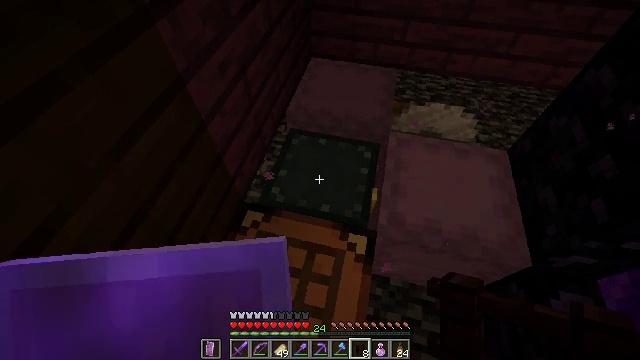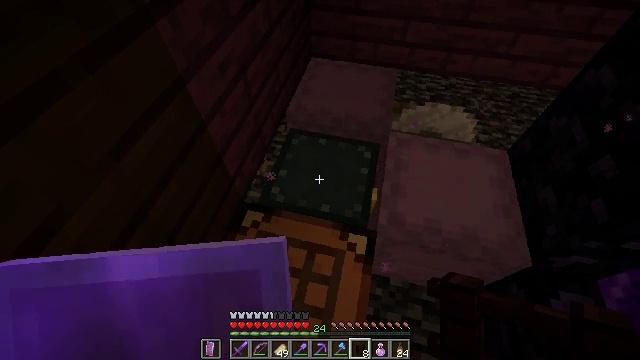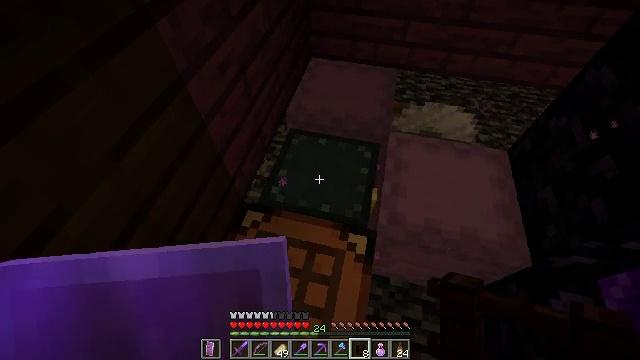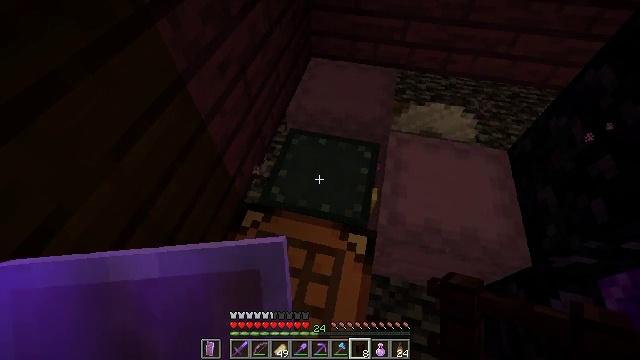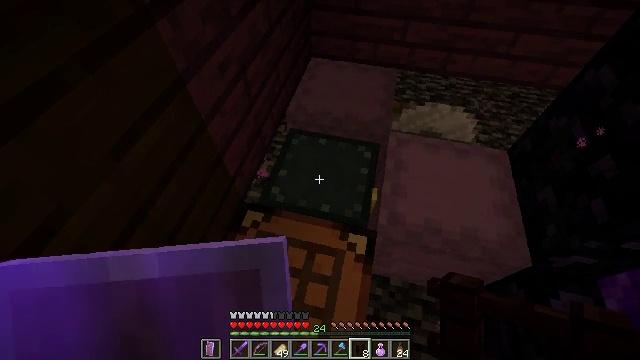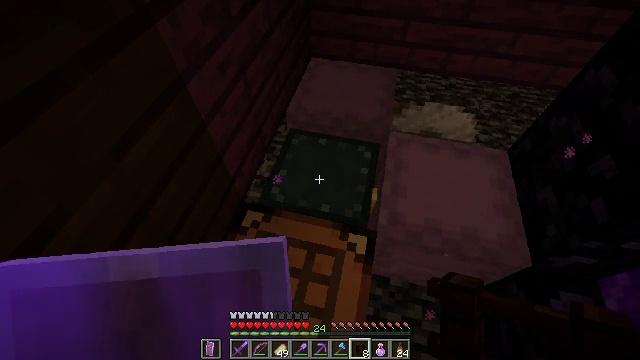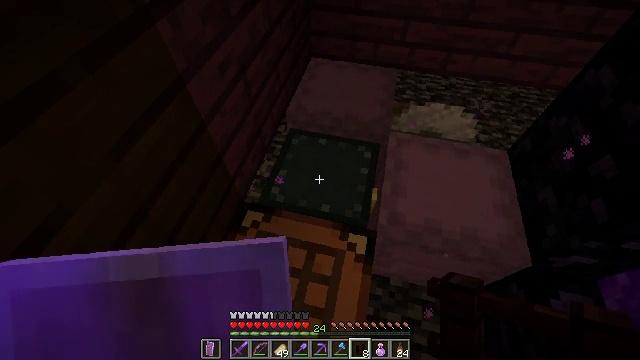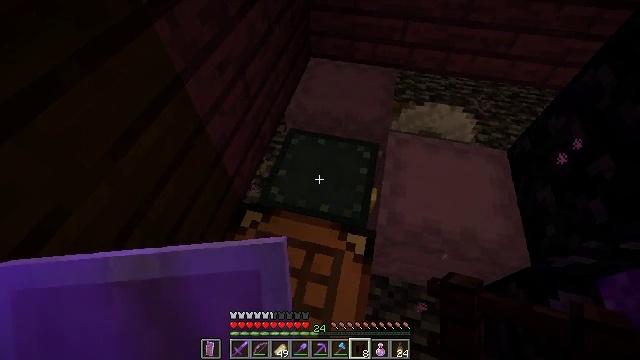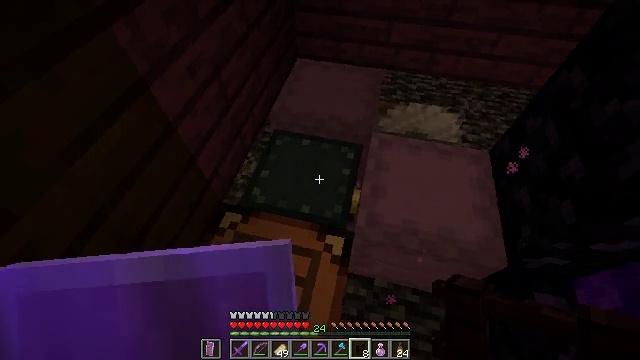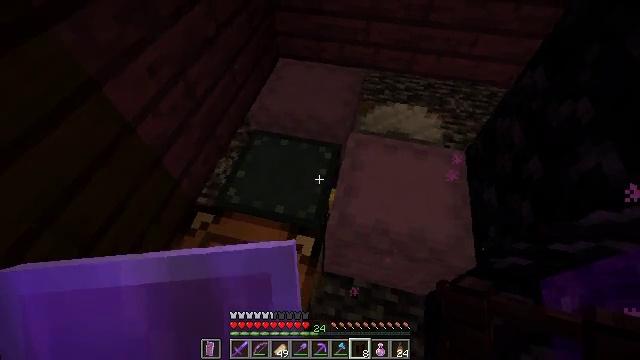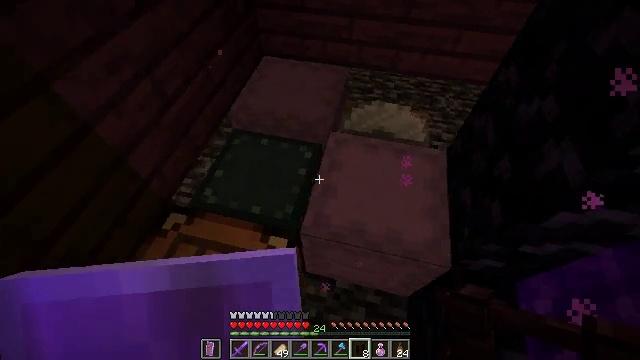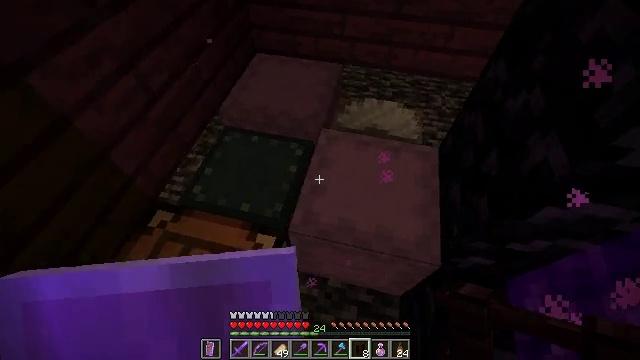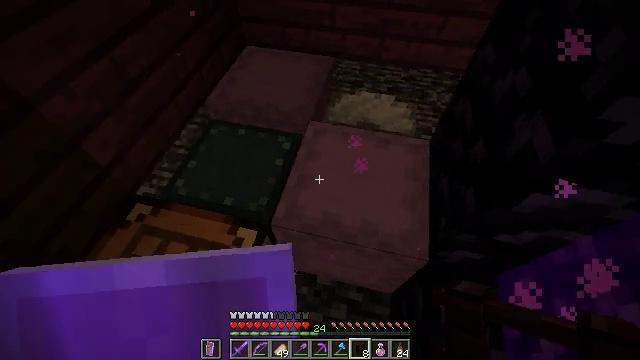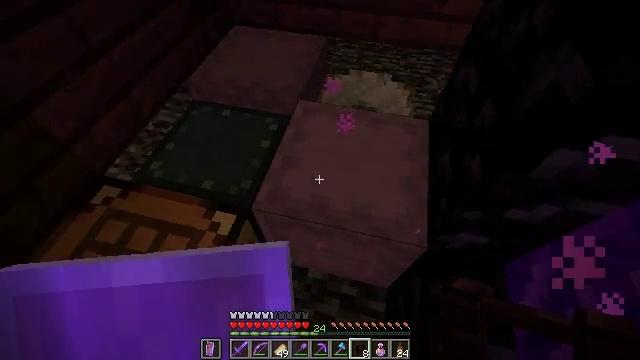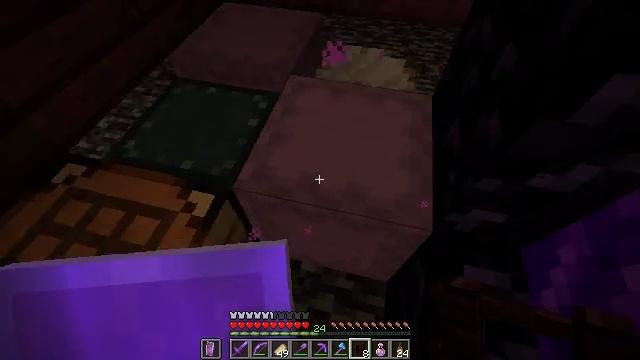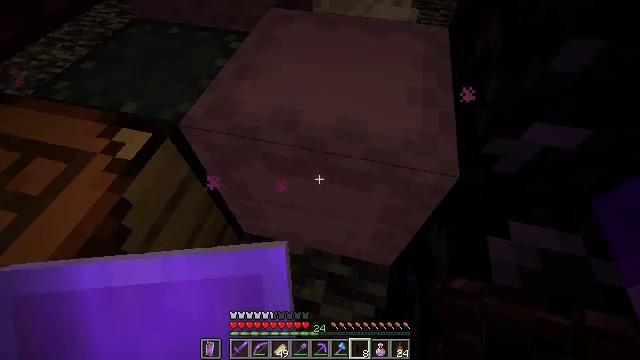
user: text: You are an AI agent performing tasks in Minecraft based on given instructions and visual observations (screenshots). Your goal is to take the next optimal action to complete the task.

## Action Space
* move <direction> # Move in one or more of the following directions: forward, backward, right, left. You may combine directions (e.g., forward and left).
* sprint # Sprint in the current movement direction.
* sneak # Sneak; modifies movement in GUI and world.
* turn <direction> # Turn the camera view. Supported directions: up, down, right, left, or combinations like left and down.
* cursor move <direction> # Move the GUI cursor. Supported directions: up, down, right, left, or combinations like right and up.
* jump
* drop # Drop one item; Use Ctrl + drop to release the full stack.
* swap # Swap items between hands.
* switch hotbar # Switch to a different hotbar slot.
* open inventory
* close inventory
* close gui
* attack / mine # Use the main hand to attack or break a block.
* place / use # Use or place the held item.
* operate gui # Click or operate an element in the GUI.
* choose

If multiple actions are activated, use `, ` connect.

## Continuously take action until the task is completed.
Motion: motion action
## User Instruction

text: Mine the crimson planks.
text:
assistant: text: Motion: no_op
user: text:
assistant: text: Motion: no_op
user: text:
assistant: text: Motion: no_op
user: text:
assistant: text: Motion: no_op
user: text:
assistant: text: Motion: no_op
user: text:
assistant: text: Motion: no_op
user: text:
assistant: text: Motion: move right
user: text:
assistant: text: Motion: move right
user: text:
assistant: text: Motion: move right
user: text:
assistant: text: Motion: move right
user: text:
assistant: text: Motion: no_op
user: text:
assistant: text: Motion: no_op
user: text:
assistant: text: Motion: no_op
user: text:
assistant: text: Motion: no_op
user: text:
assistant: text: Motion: no_op
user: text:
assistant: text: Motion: no_op
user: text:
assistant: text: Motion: no_op
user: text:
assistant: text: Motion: no_op
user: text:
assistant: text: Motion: no_op
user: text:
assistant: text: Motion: no_op
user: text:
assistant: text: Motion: turn left and up
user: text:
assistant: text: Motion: turn left and up
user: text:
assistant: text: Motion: turn left and up
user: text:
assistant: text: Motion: turn left and up
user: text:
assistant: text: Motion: no_op
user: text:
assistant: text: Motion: no_op
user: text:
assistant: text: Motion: no_op
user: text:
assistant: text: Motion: no_op
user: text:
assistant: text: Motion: no_op
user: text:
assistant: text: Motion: move forward